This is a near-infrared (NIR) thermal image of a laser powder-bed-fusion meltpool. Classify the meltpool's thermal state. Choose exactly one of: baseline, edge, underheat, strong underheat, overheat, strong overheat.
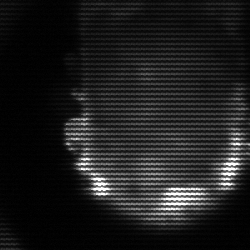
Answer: baseline